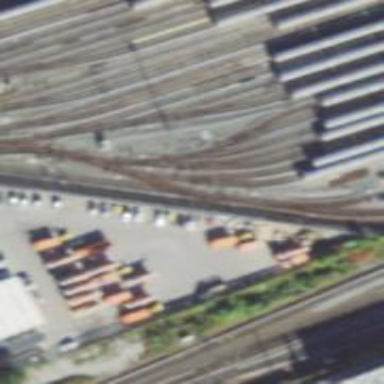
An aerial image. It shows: Electrified rail passing through service yard.